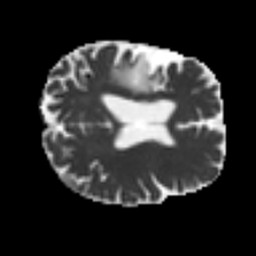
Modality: MD
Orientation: axial
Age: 61
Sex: male
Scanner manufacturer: siemens
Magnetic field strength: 3 T
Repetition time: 4.999 s
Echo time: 0.07946 s